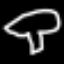
Label: mushroom